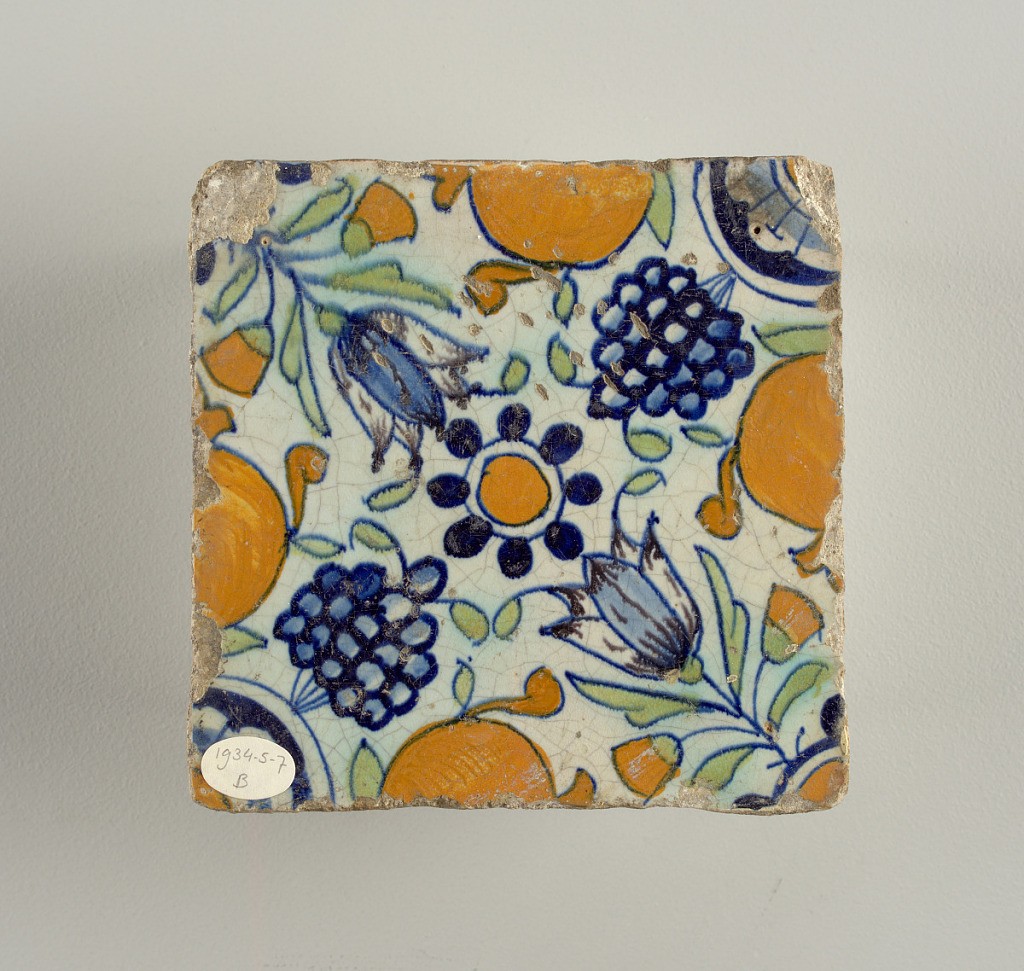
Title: Four tile
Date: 17th century
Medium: Glazed earthenware
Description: Painted in blue, green, yellow band brown; tulips, grapes and oranges, with foliage and foliated circles.